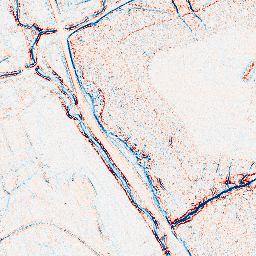
Category: edge_preserving
Decomposition family: bilateral
Decomposition parameters: d: 5
sigma_color: 75
sigma_space: 25
Upsampling method: cubic_catmull_rom
Upsampling parameters: scale: 8
Upsampling scale: 8